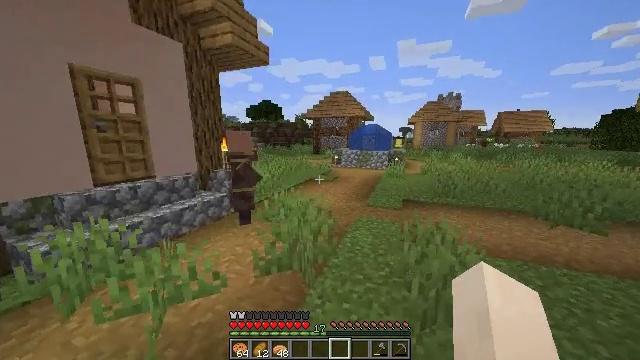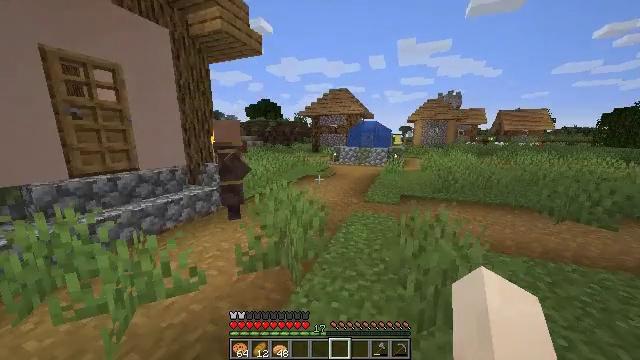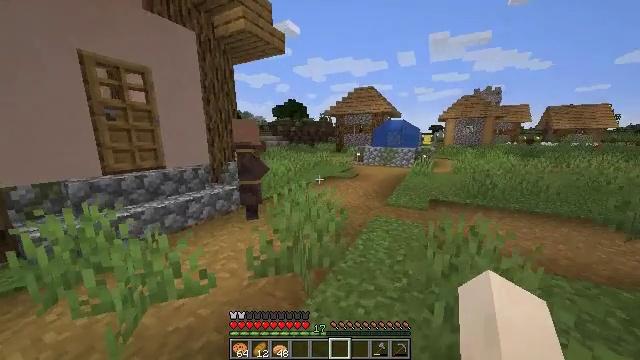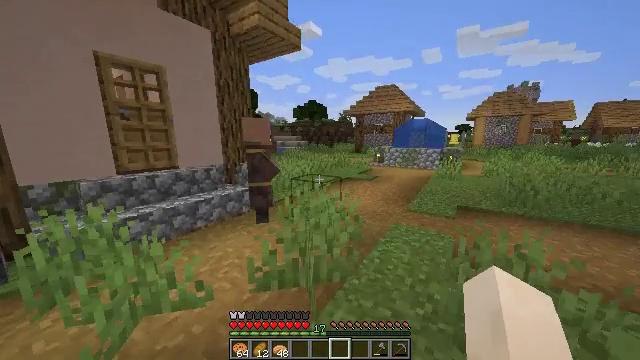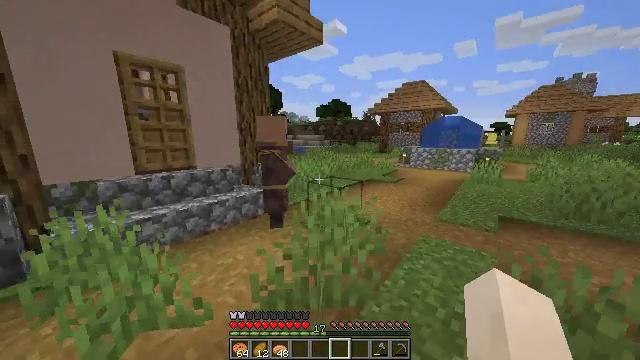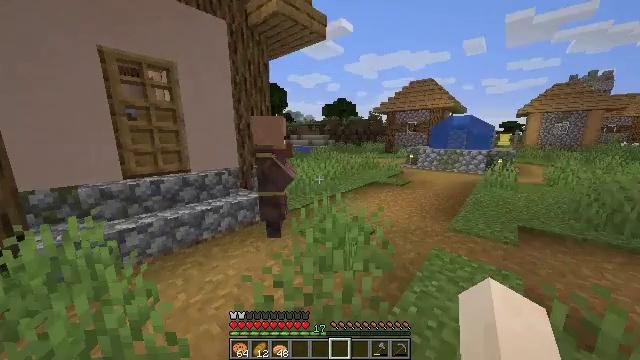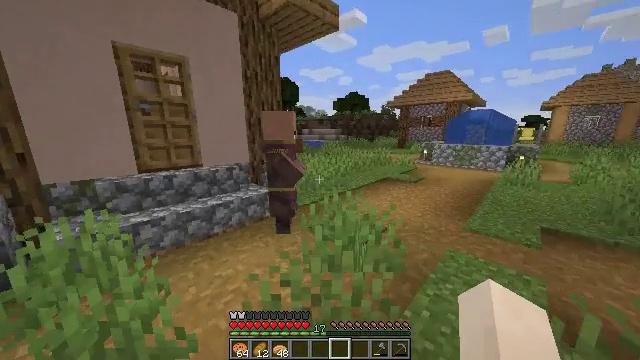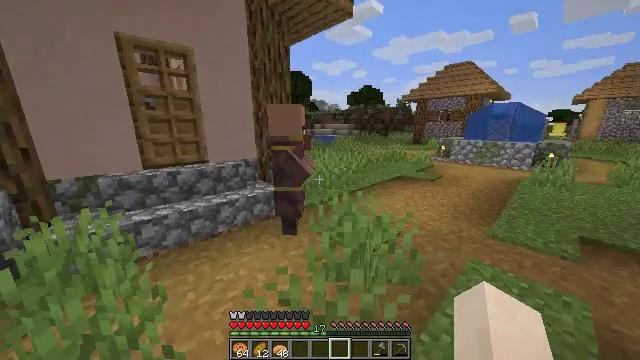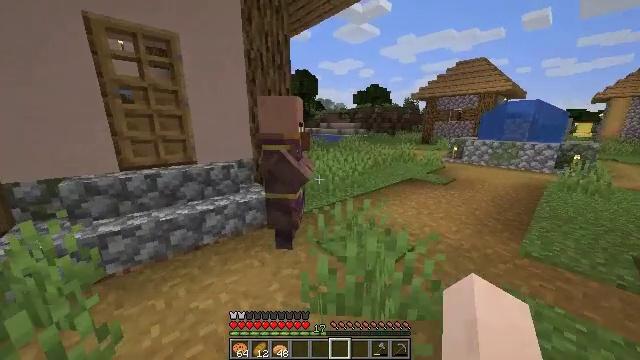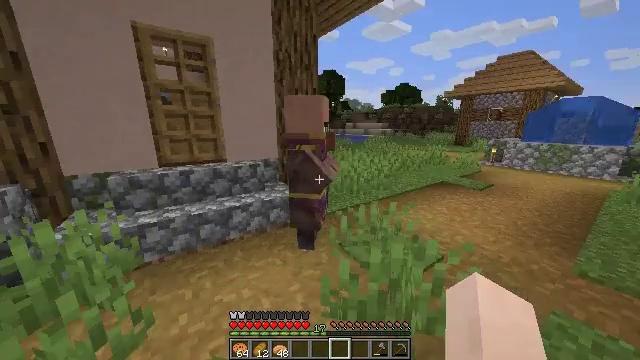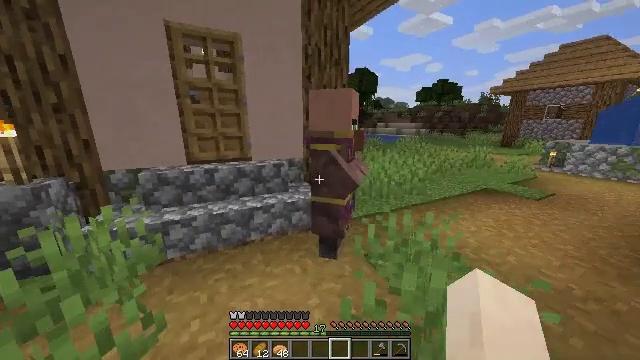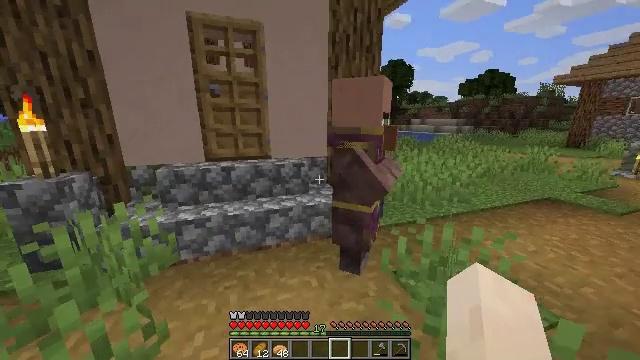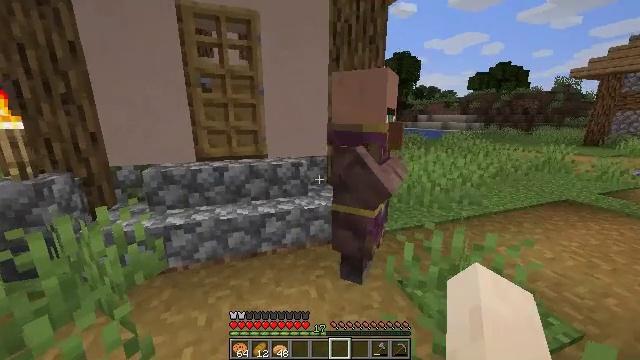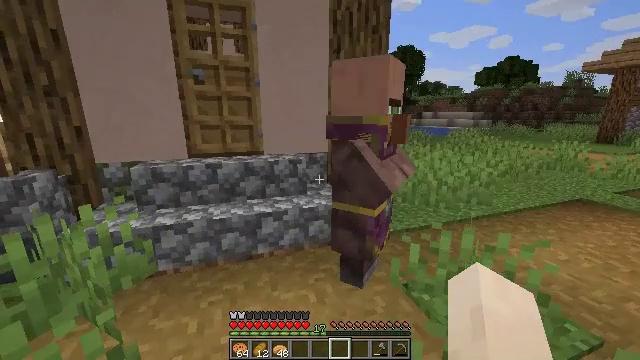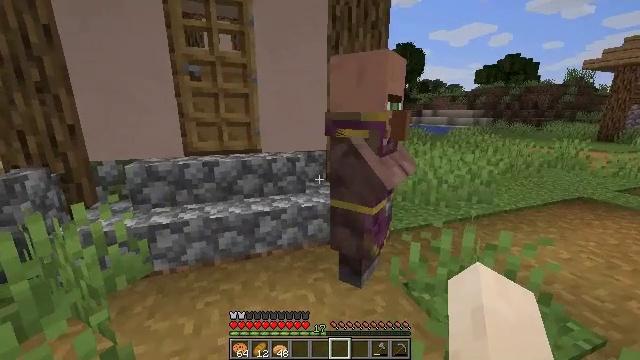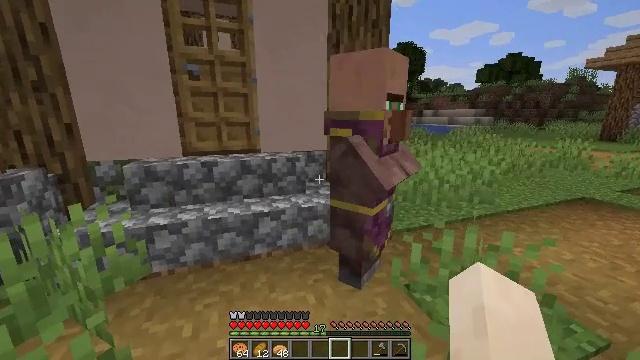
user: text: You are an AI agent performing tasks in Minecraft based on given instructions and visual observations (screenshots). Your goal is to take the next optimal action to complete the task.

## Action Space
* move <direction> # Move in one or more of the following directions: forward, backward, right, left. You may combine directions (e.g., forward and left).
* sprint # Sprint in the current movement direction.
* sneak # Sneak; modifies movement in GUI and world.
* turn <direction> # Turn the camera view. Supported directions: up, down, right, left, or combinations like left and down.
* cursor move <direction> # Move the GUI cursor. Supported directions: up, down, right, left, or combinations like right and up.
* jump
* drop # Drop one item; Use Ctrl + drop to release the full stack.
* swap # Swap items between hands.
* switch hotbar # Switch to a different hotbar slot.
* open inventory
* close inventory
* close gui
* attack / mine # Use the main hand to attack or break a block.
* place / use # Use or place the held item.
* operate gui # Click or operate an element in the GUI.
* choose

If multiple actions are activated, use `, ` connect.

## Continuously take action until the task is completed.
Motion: motion action
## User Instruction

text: Craft a suspicious stew.
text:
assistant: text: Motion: move forward, sprint
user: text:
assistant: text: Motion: move forward, sprint, turn left
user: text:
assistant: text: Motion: move forward, sprint, turn left
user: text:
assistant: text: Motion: move forward, sprint, turn left
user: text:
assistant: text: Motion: move forward, sprint, turn left
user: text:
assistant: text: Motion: move forward, sprint, turn left and down
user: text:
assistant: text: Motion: move forward, sprint, turn left and down
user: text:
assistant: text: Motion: move forward, sprint, turn left
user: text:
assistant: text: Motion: move forward, turn left
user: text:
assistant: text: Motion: turn left
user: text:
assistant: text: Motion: turn left
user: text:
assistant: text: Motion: use / place
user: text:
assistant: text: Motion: use / place
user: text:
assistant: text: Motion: use / place
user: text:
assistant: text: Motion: no_op
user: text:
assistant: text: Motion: no_op
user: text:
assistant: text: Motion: no_op
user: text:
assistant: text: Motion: no_op
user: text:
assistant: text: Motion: no_op
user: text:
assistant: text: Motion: turn right
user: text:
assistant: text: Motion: turn right, use / place
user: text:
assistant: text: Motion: use / place
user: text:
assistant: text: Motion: use / place
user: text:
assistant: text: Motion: turn right, use / place
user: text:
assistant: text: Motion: turn down
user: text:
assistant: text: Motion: open gui
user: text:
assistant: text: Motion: no_op
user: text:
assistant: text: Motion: no_op
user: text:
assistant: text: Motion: no_op
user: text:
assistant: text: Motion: no_op